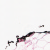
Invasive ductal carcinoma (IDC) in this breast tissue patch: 0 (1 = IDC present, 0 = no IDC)